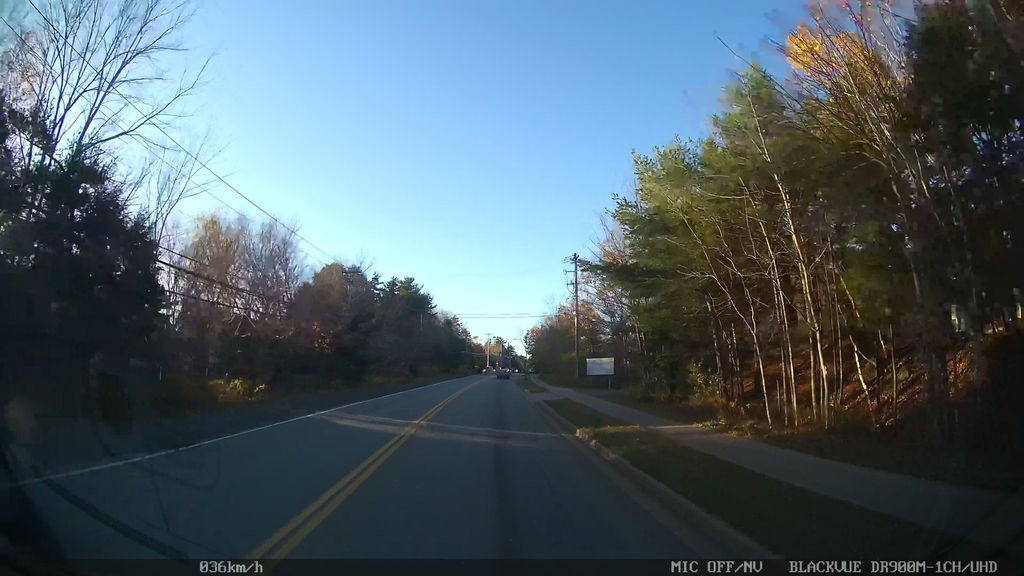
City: halifax